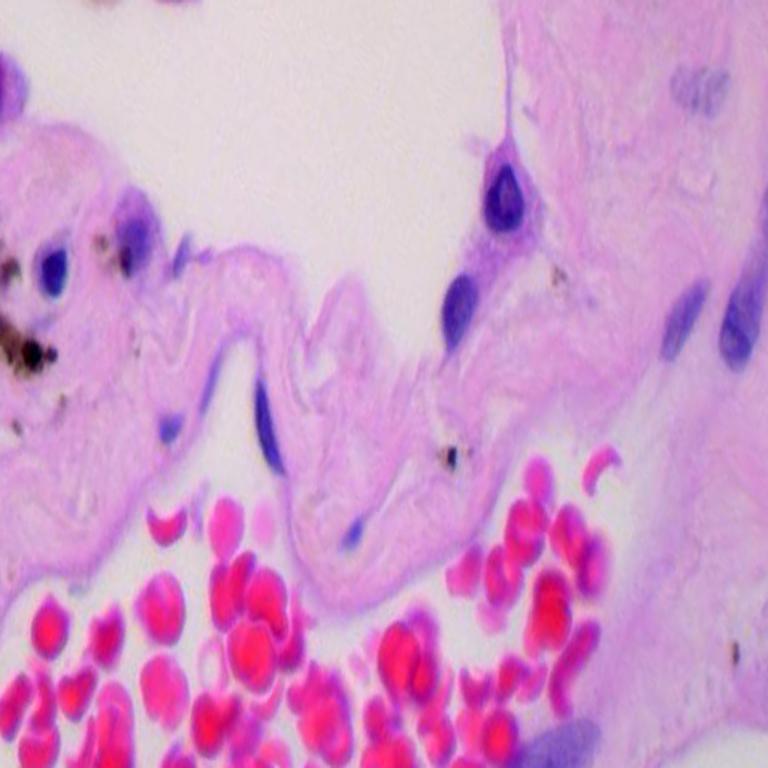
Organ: lung
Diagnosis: benign